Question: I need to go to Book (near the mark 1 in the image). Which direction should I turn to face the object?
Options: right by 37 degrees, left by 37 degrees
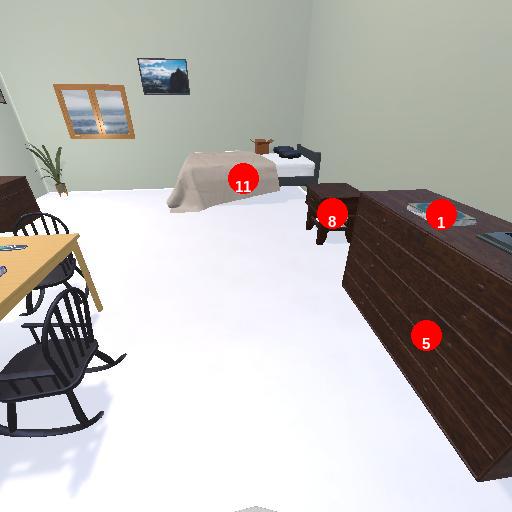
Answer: right by 37 degrees